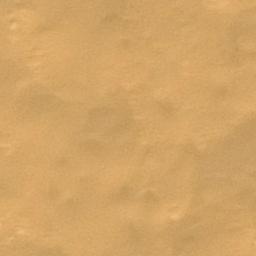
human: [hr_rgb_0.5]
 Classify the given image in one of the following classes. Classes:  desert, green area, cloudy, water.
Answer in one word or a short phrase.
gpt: desert